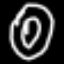
Label: donut